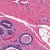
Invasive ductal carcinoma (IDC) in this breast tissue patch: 0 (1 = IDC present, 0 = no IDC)